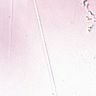
Metastatic tissue present: no